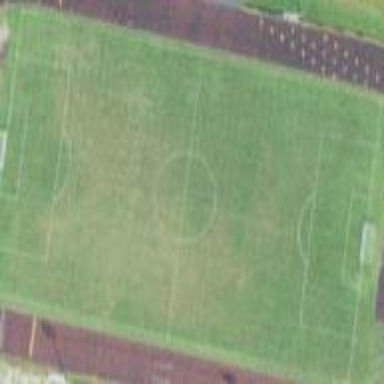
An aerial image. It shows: Soccer pitch designated for leisure and sports activities.